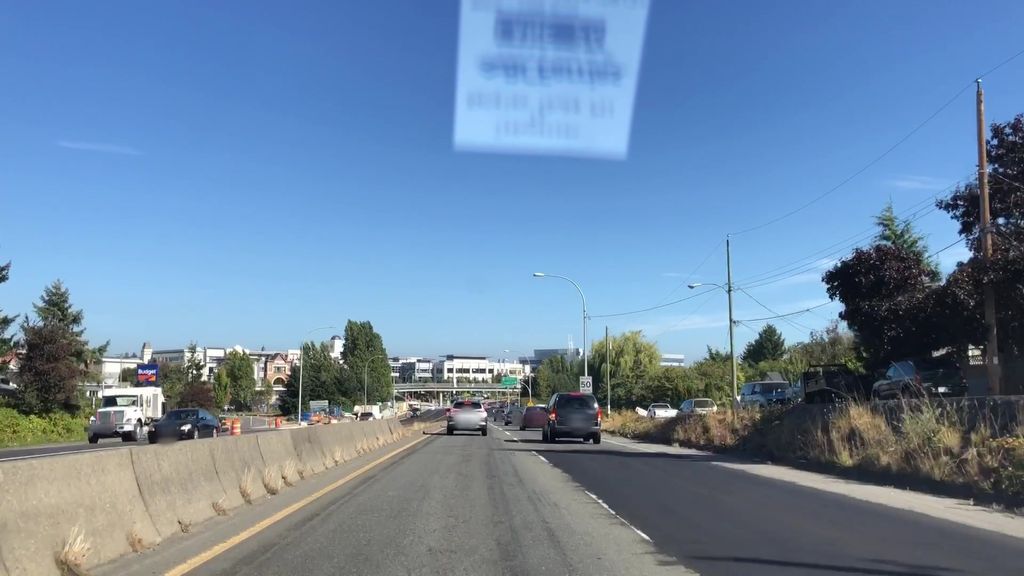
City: victoria